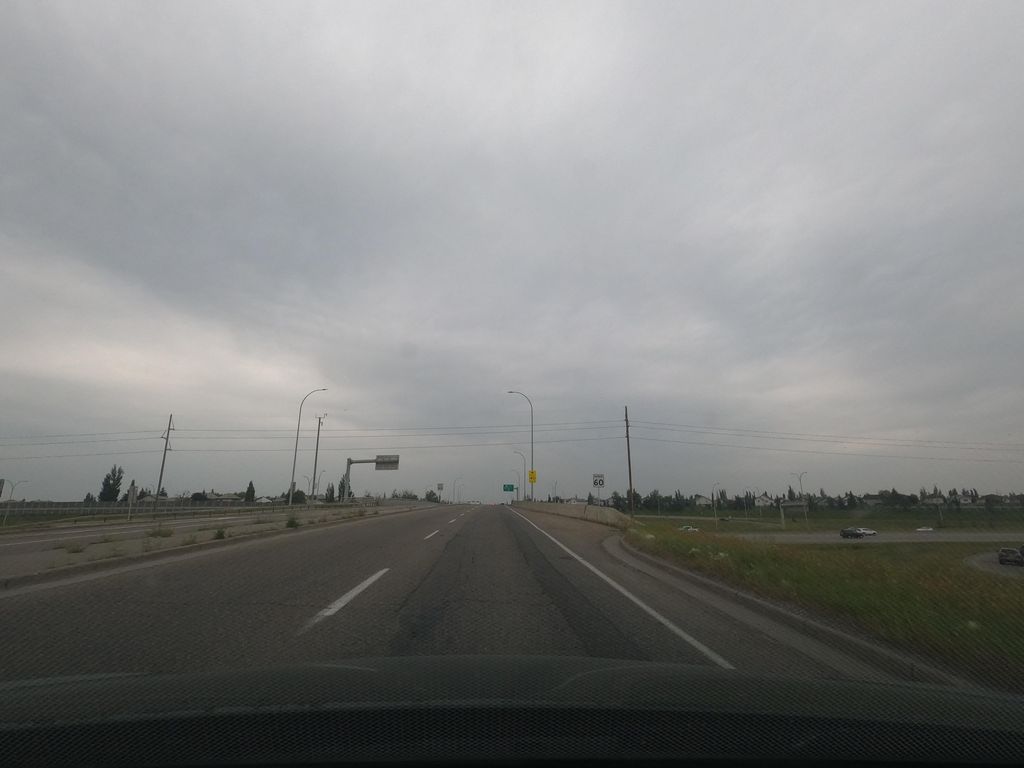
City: calgary